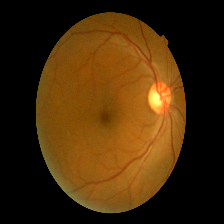
Diabetic retinopathy grade: Mild